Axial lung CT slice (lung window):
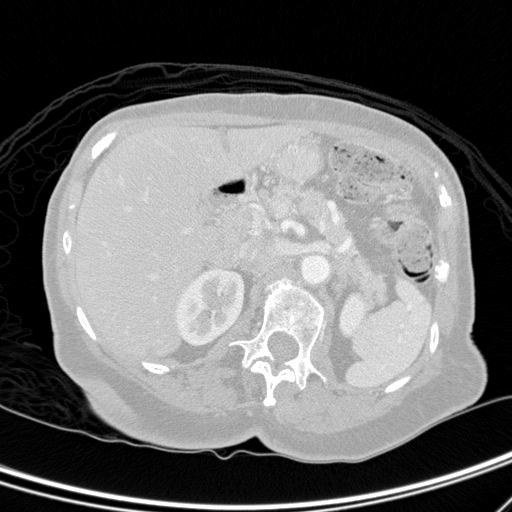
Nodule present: no